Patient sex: F
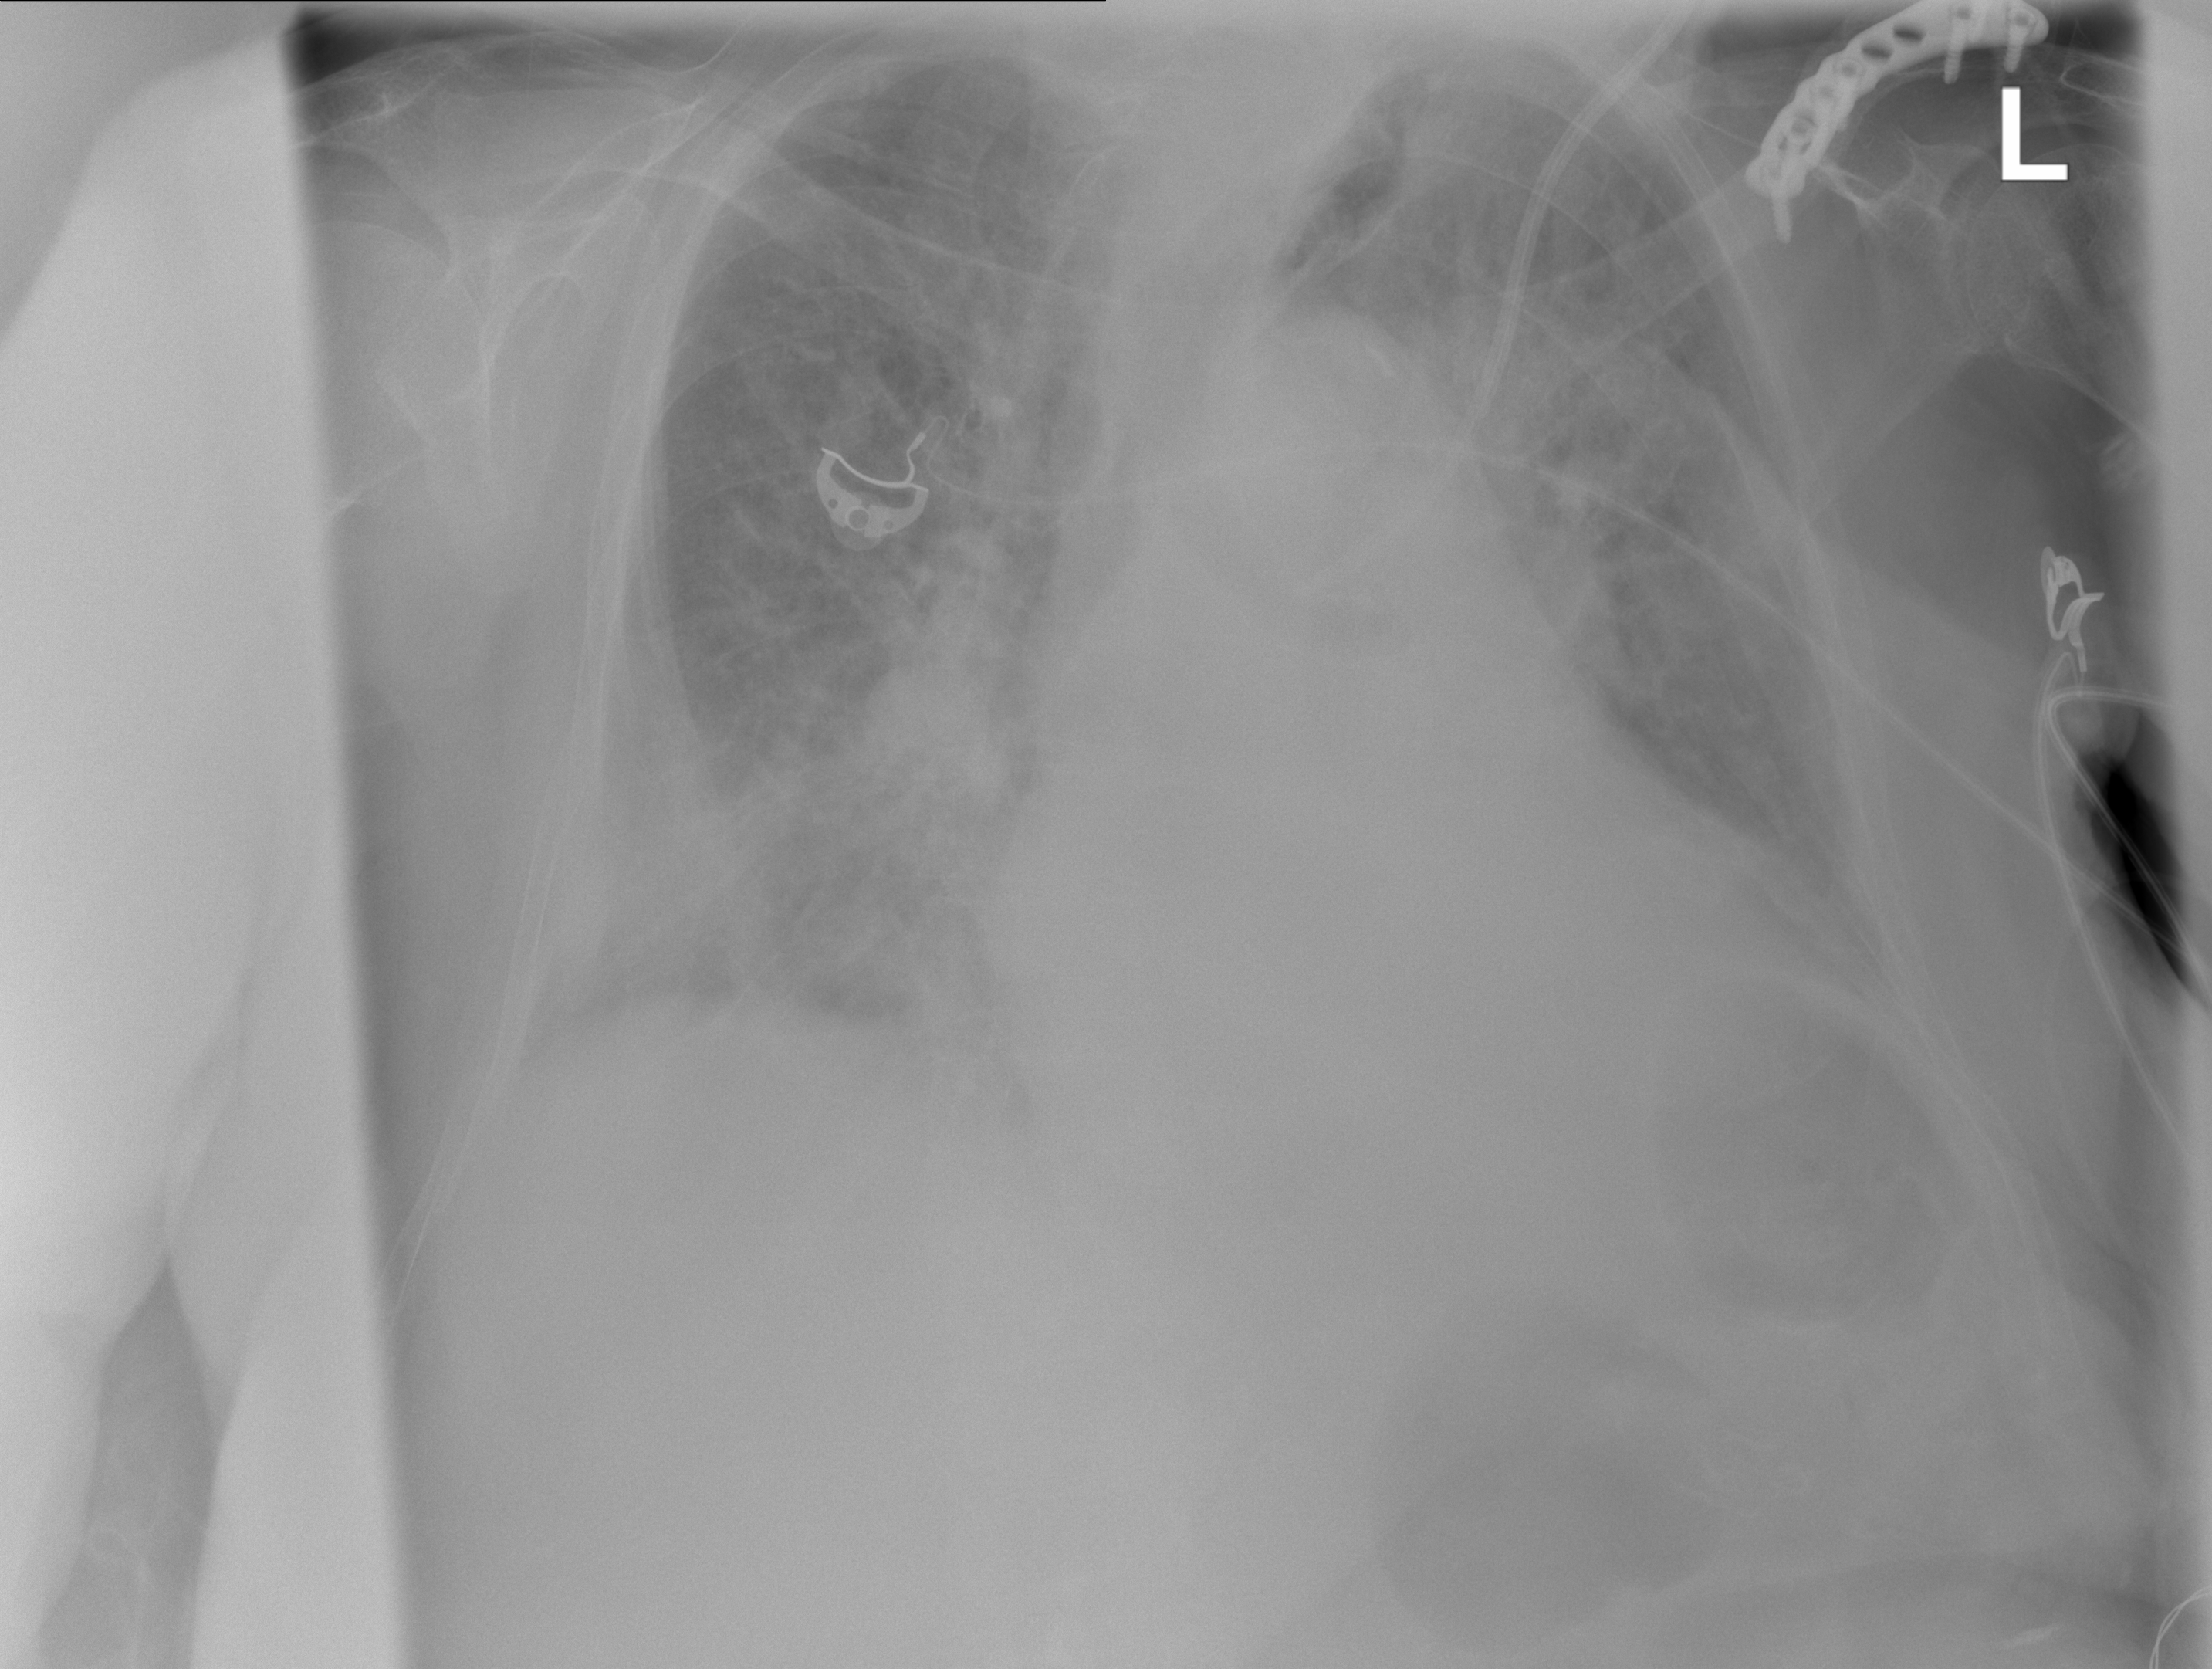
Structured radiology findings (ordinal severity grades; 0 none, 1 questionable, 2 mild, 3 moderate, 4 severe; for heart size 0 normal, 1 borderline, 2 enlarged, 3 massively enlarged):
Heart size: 0
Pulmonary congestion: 2
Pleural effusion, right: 2
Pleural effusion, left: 2
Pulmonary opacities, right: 3
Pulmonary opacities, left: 3
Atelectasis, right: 2
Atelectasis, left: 2